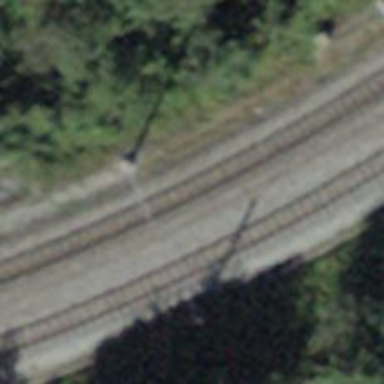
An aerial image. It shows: Narrow-gauge railway track with one electrified contact line.